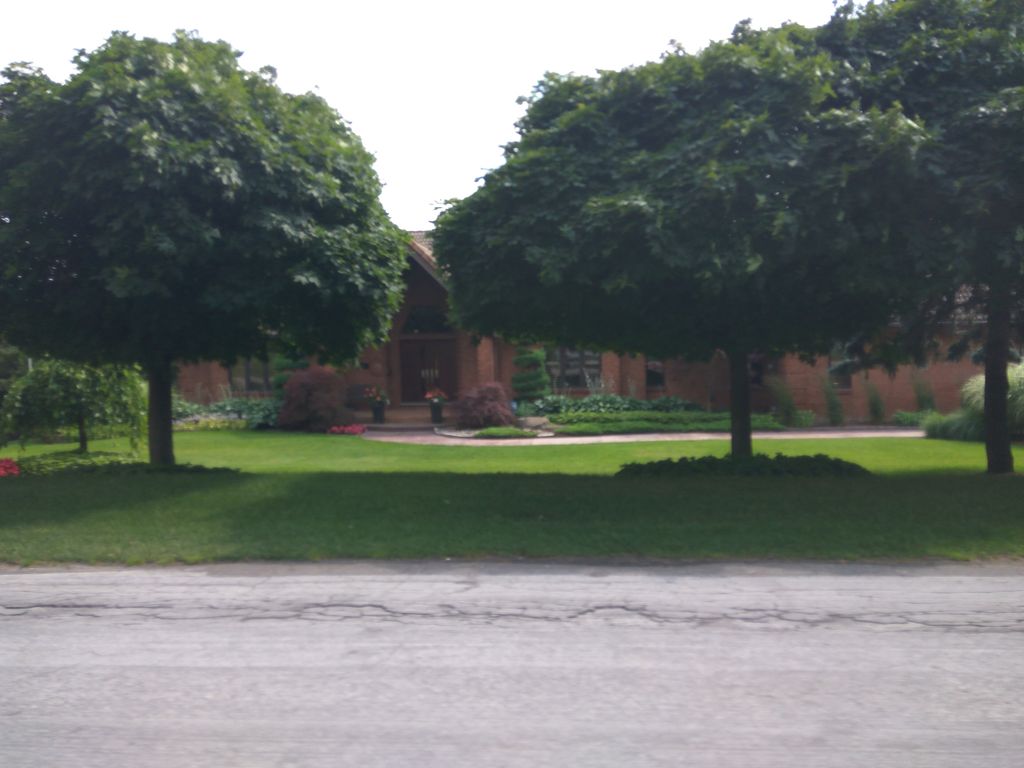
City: kitchener-waterloo